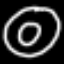
Label: donut